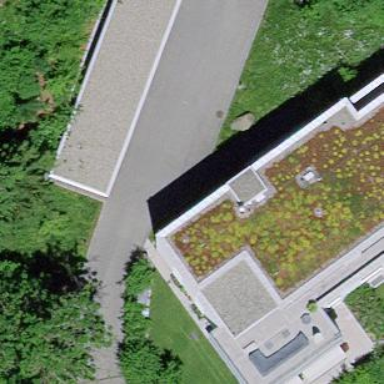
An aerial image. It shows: View of roof of building.